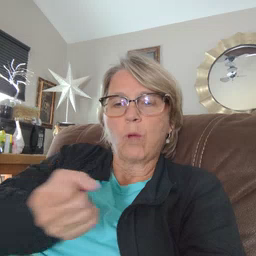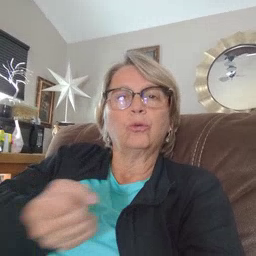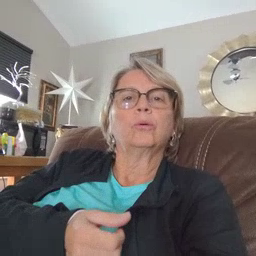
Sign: drawer